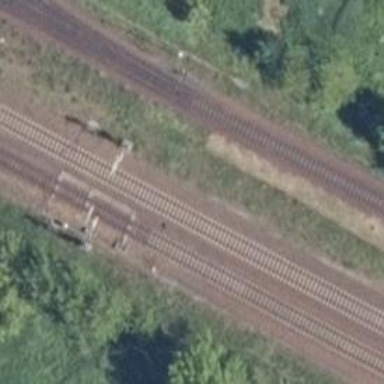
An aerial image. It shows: Railway signal.